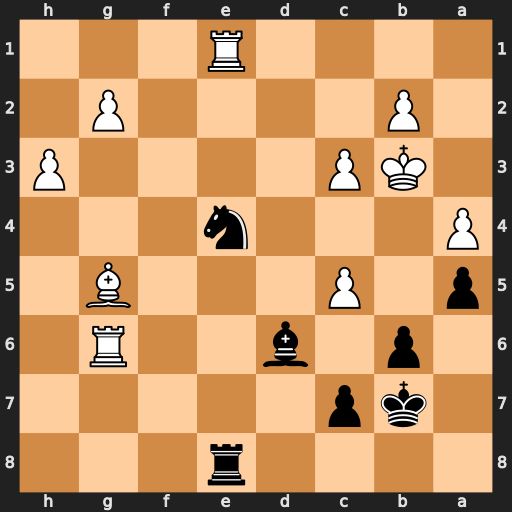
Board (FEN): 4r3/1kp5/1p1b2R1/p1P3B1/P3n3/1KP4P/1P4P1/4R3
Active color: b
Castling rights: -
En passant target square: -
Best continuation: Nxc5+ Kc2 Rxe1